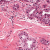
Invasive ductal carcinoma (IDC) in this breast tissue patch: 0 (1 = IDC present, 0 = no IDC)